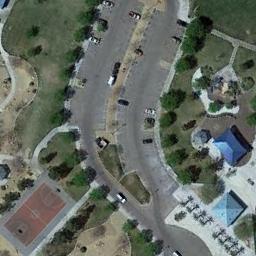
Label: basketball_court